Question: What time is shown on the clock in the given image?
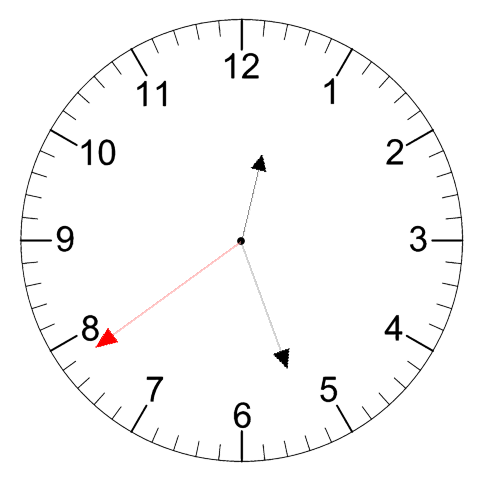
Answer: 12:26:39